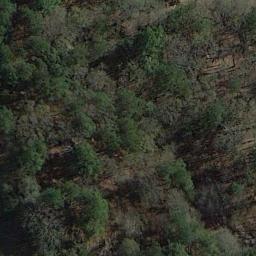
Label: forest